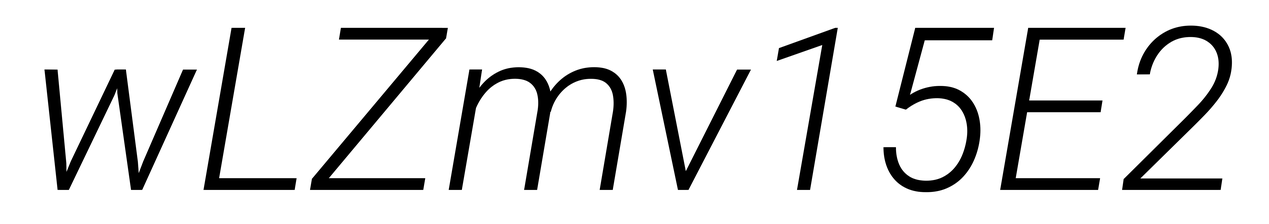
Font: Roboto-Italic_Light_Italic